Interaction volume radius: 5 \u00c5
Interaction volume height: 30 \u00c5
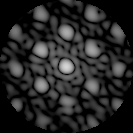
Disorder parameter: 0.313